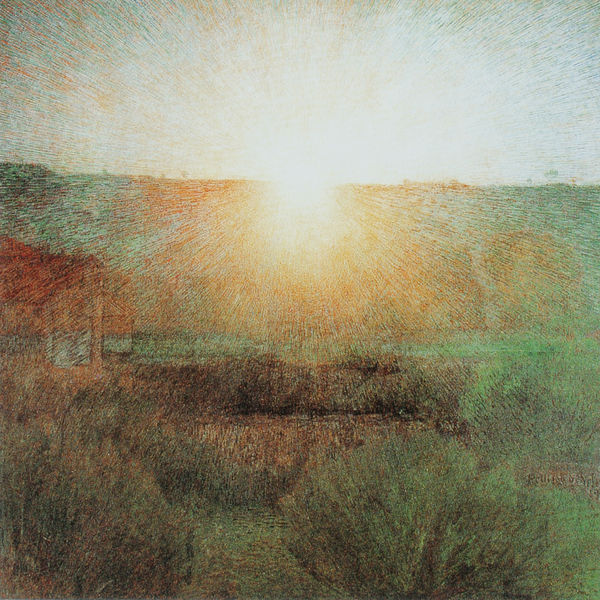
Titel: Die Sonne (Die aufgehende Sonne)
Künstler: Giuseppe Pellizza da Volpedo
Standort: Rom
Institution: Galleria Nazionale d'Arte Moderna
Schlagwörter: baum, berg, blau, dunkel, gemälde, himmel, weiß, bäume, gelb, grün, impressionismus, landschaft, ocker, see, teich, abend, braun, hell, kreide, licht, mitte, orange, pastell, schwarz, säule, türkis, zeichnung, dach, gebäude, gras, haus, rot, weg, wiese, beige, richter, deich, dämmerung, ebene, feld, gräser, horizont, hügel, morgen, natur, sonnenaufgang, stamm, strauch, weite, busch, büsche, gebüsch, hütte, sonne, sträucher, wiesen, land, pflanzen, tal, wald, zart, boot, weiher, hellblau, schrift, sommer, pointilismus, düne, hellgrün, sonnenuntergang, wise, linien, van gogh, stämme, untergang, duktus, symmetrie, streifen, aufgang, fein, grun, striche, leuchten, waldrand, punkte, blenden, helligkeit, höhe, strahlen, heide, geld, draußen, scheibe, bläulich, schein, has, moor, sonnenstrahlen, zentrum, gegenlicht, aurora, strahlend, joch, grell, buntstift, pointillismus, gleißend, buntstifte, morgens, minimal, jade, gleisend, blendend, landschftsbild, tieflage, waldesraund, bauäume